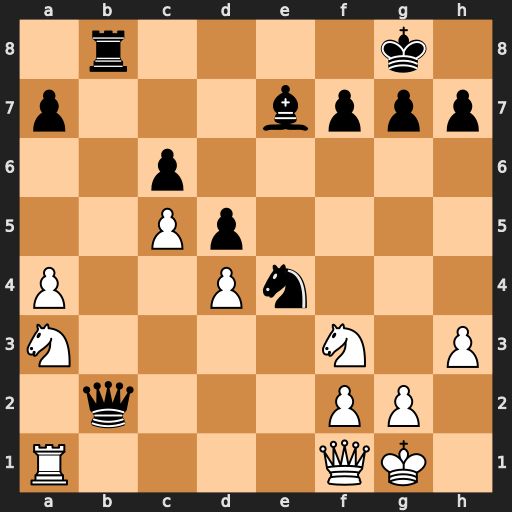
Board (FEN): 1r4k1/p3bppp/2p5/2Pp4/P2Pn3/N4N1P/1q3PP1/R4QK1
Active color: w
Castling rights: -
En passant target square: -
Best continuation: Rb1 Qxf2+ Qxf2 Rxb1+ Nxb1